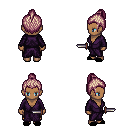
a pixel art fantasy rpg character, female body template, human, dark skin, purple robe, gold greaves, white blonde short topknot hairstyle, black slippers, dagger, four views (front, back, left, right), 2x2 character sprite sheet, small pixel art, hard edges, no anti-aliasing